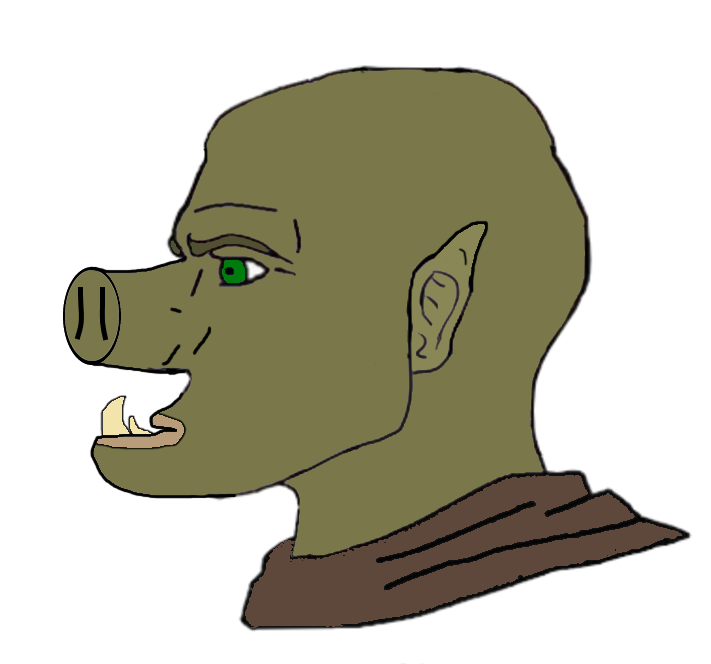
Label: 4_Yes_Chad